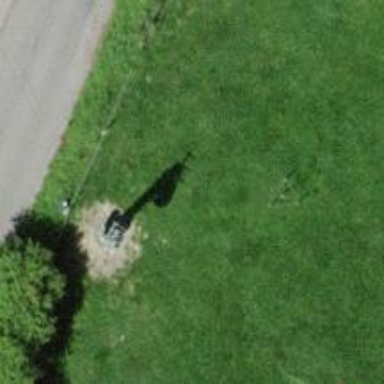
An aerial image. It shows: Transformer.